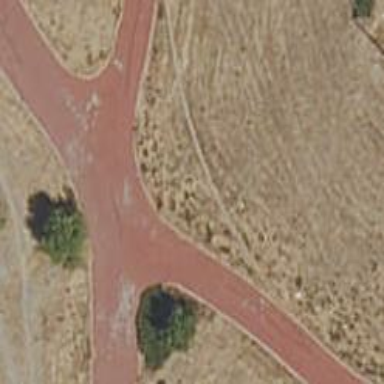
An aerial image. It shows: Asphalt cycleway.